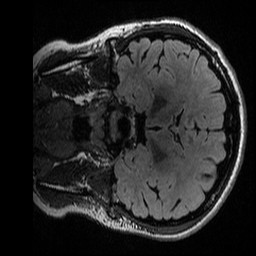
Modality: T2w
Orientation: coronal
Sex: female
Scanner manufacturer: ge
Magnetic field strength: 3 T
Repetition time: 6 s
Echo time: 0.1274 s